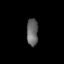
Tissue: prostate
Cell type: Fibroblasts
Senescence score: 0.7785
Nuclear area (px): 302
Mean DAPI intensity: 103.546